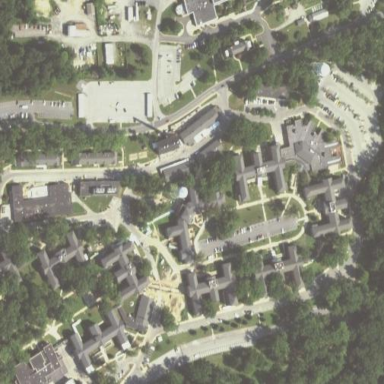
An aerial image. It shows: Hospital.